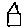
Label: house